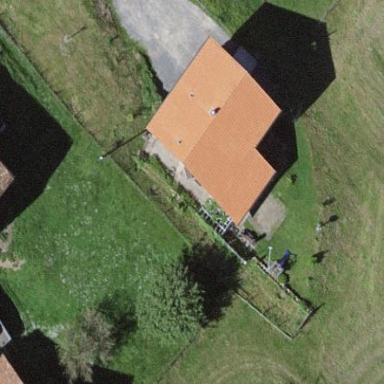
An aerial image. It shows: Hut.